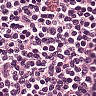
Metastatic tissue present: no